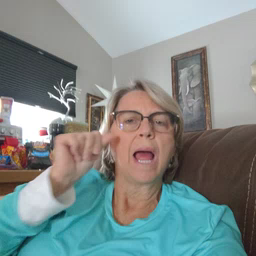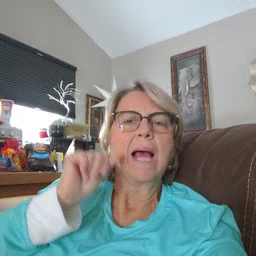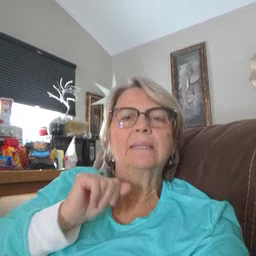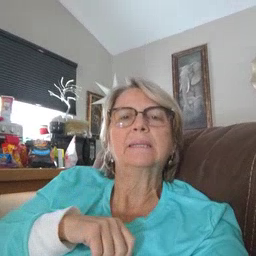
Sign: aunt